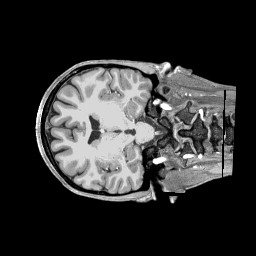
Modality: T1w
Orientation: axial